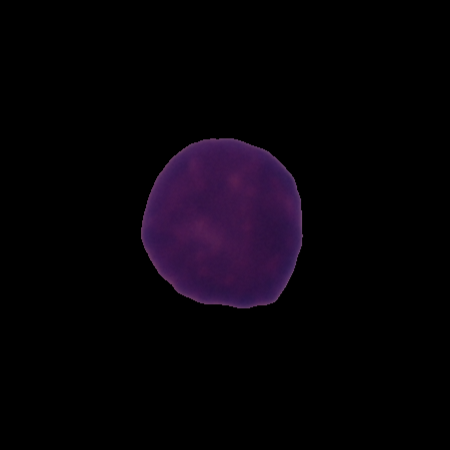
Label: healthy